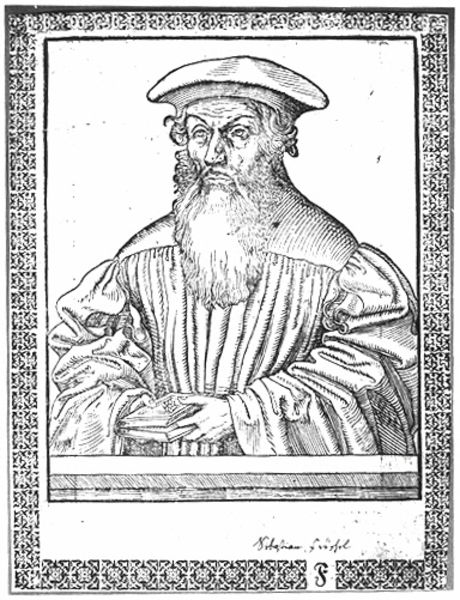
Titel: Bildnis des Sebastian Froschel
Künstler: Lucas d.J. Cranach
Institution: (Seriendruck)
Schlagwörter: hand, kopf, mann, umhang, daumen, finger, hut, kleid, mund, nase, profil, schwarz, stirn, weiss, zeichnung, blick, haube, hochformat, muster, ornament, alt, bart, kappe, mütze, schnurrbart, augen, bibel, böse, falten, gesicht, halten, kragen, mensch, rahmen, ärmel, bild, bildnis, hände, portrait, porträt, signatur, gewand, haare, mantel, person, augenbrauen, frontal, locken, ohren, holzschnitt, schrift, papier, graphik, rand, bordüre, falte, ernst, dekor, starr, verzierung, augenbraue, raffung, buch, druck, stich, titel, künstler, strich, buchseite, gelehrter, gewandfalten, ornat, verziehrung, geischt, gewandt, nostradamus, f, buh, augenbrauhen